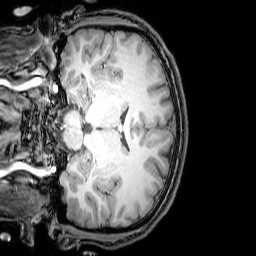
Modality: T1w
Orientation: coronal
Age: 25
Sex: male
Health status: healthy
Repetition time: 0.081 s
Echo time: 0.037 s